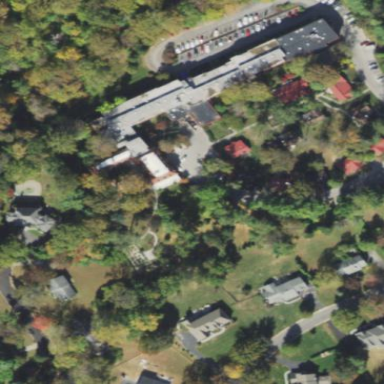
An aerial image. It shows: Nursing home.